Question:
Hi, I have these two tables: users and friends (friend_status = 1 means the request is sent, friend_status = 2 means they are friends). Now I want to select all users are not friend of anyone. How to do?
Assuming the current user is 1. I tried this but it seems to be wrong. Because it just shows the users who sent request but not being confirmed yet.
'''
SELECT user_id, name, email
FROM
(
SELECT user_id, name, email
FROM users u INNER JOIN friends f ON u.user_id = f.sender
WHERE f.receiver = 1 AND friend_status <> 2
UNION
SELECT user_id, name, email
FROM users u INNER JOIN friends f ON u.user_id = f.receiver
WHERE f.sender = 1 AND friend_status <> 2
) T
LIMIT 0, 10
'''
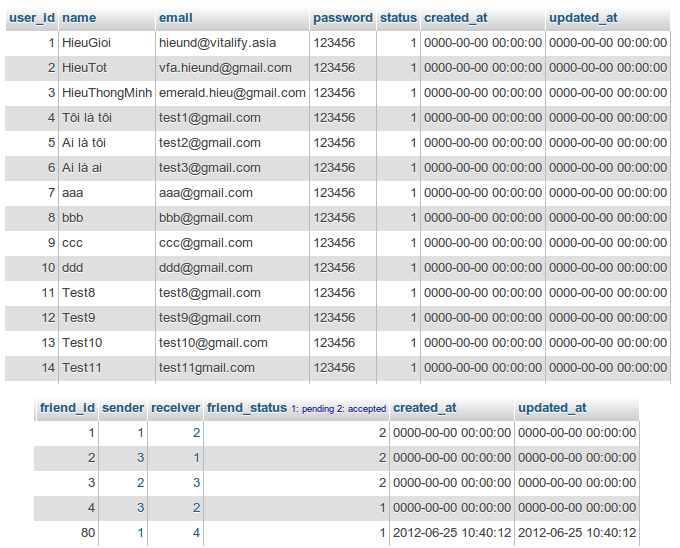
Answer: '''
SELECT
a.user_id,
a.name,
a.email
FROM
users a
LEFT JOIN
friends b ON
a.user_id IN (b.sender, b.receiver) AND
b.friend_status = 2
WHERE
b.friend_id IS NULL
'''
Here, we want to 'LEFT JOIN' the 'users' and 'friends' tables on the condition that the user has either sent or received a request and that the friendship was accepted. If the user didn't meet both critera, then values in the joined 'friends' table will be 'NULL'.
Now we want the users that meet the join criteria, so we filter out the ones that met the criteria with 'WHERE b.friend_id IS NULL', which will select users who either don't have any corresponding entries in the friends table (in sender/receiver fields) have corresponding entries none of them having a 'friend_status' of '2'.